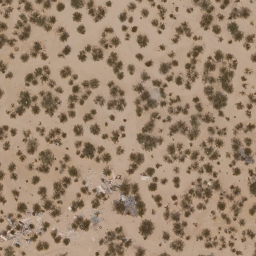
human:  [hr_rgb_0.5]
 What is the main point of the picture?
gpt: chaparral